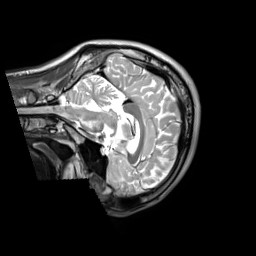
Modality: T2w
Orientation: sagittal
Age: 21
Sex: male
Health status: ill
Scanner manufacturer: siemens
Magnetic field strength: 3 T
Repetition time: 2.8 s
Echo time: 0.326 s